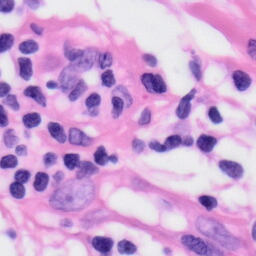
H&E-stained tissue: Skin